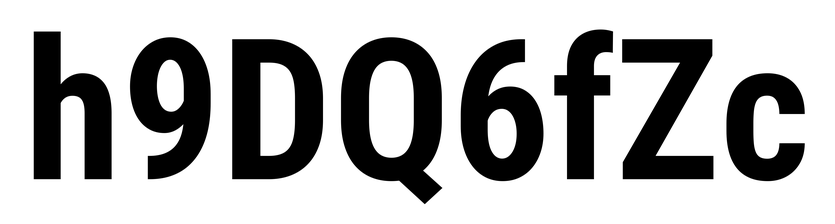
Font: Roboto_Condensed_Bold